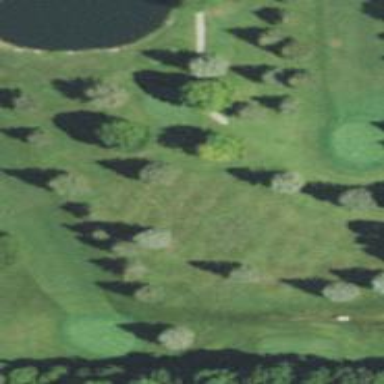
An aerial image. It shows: Golf tee.